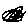
Label: hexagon